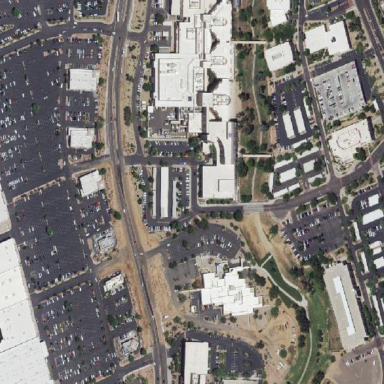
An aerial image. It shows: Hospital providing healthcare services.